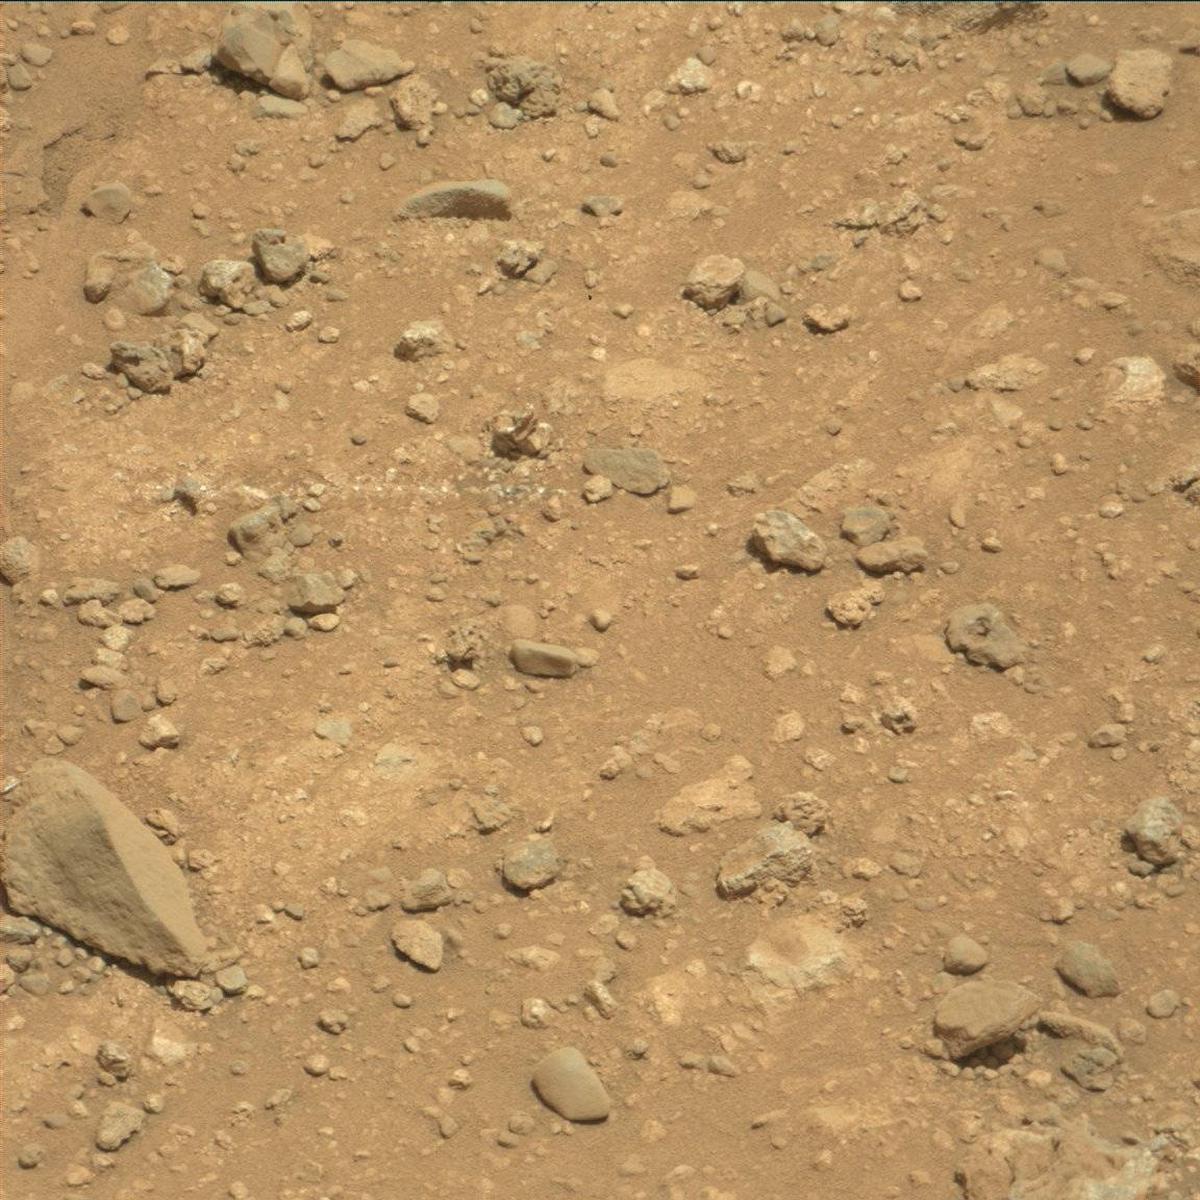
Terrain classes present: Bedrock, Rock, Sand / Soil